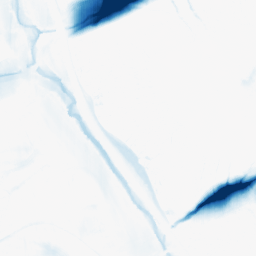
Category: morphological
Decomposition family: morphological_ellipse
Decomposition parameters: operation: closing
width: 50
height: 10
Upsampling method: lanczos
Upsampling parameters: scale: 4
Upsampling scale: 4